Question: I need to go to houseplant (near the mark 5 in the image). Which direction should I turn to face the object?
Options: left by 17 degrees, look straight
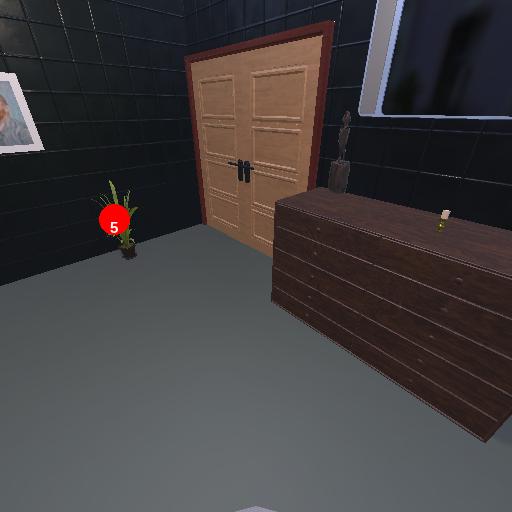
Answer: left by 17 degrees